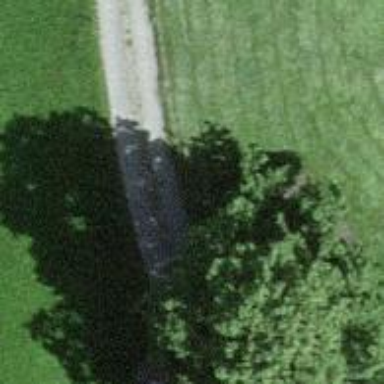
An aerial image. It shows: Service road with fine gravel surface.